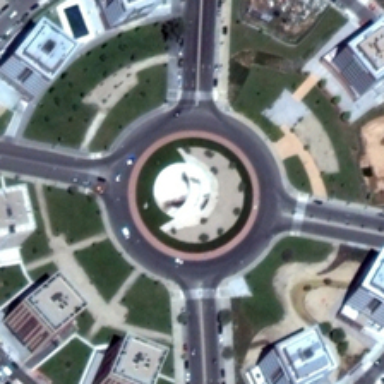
The roundabout is surrounded by eight buildings .